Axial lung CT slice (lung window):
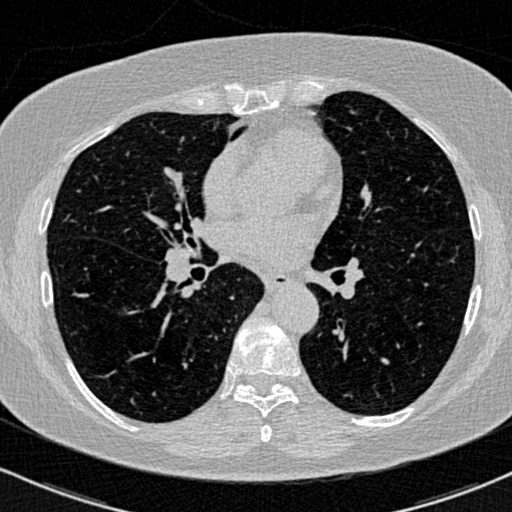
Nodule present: no